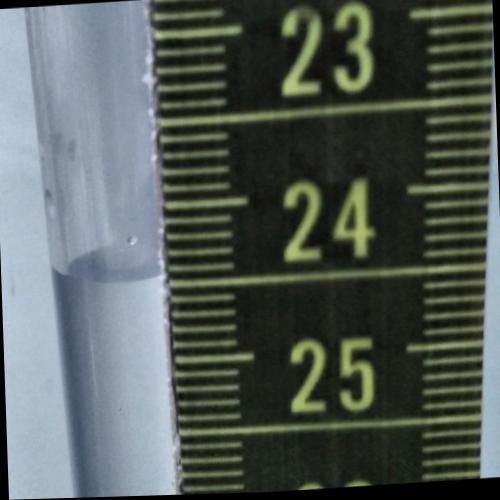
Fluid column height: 24.5 cm